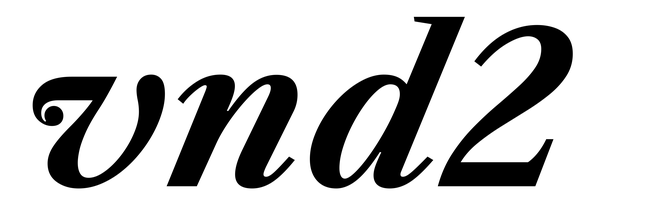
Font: LibreCaslonText-Italic_Bold_Italic